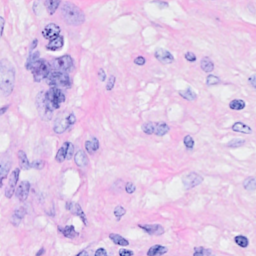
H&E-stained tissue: Breast